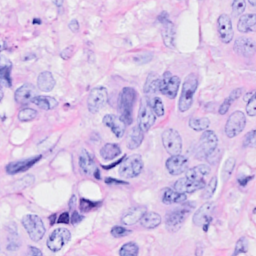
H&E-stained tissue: Breast